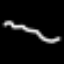
Label: squiggle